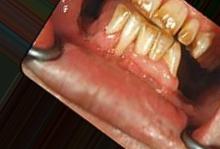
Condition: Tooth Discoloration